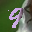
Label: 9